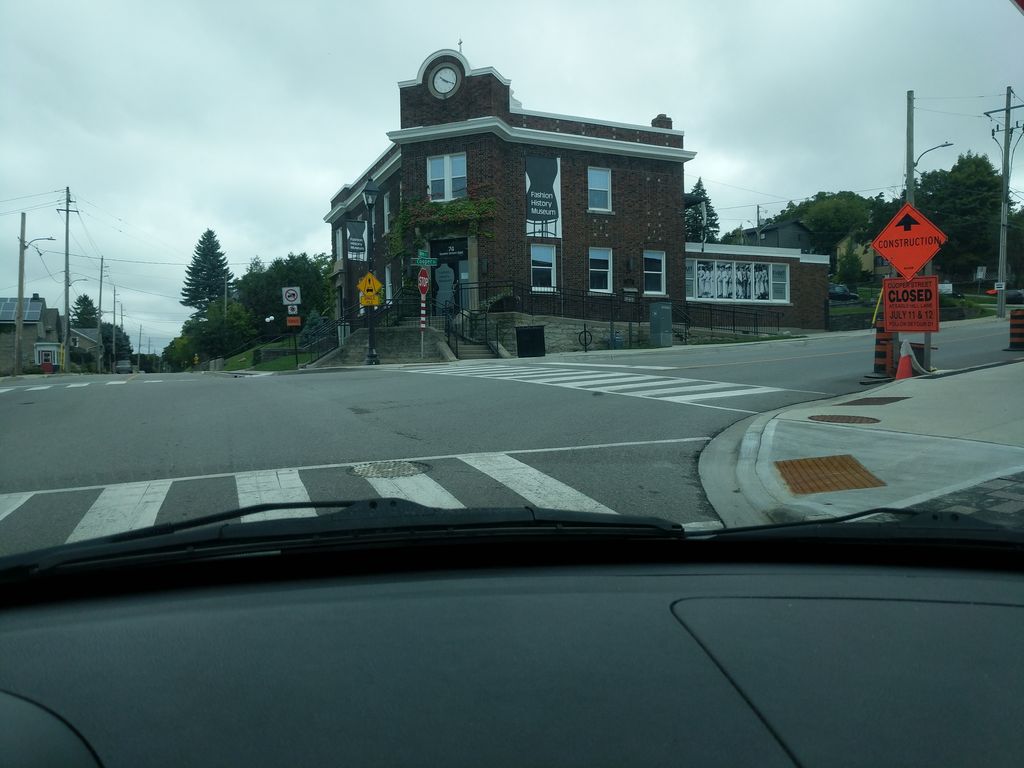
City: kitchener-waterloo